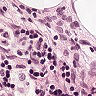
Metastatic tissue present: no